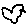
Label: bird